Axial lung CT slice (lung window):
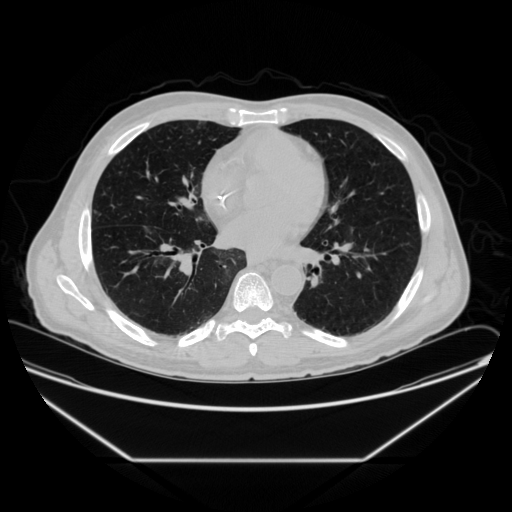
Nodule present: no